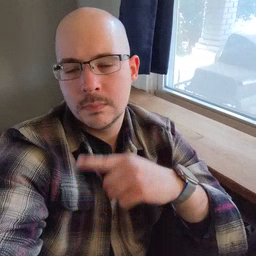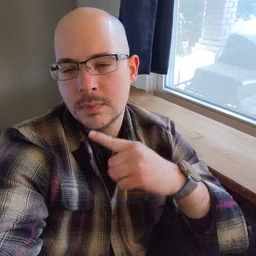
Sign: green